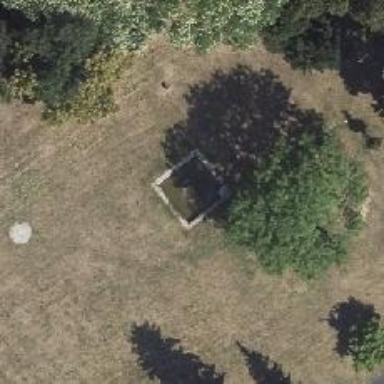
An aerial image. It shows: Fountain.